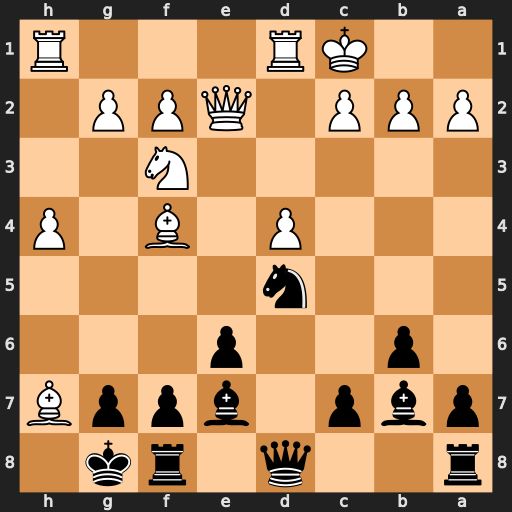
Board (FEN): r2q1rk1/pbp1bppB/1p2p3/3n4/3P1B1P/5N2/PPP1QPP1/2KR3R
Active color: b
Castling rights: -
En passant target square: -
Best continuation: Kxh7 Ng5+ Kg8